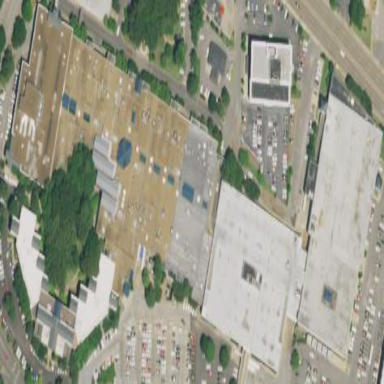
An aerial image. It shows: Mall building.